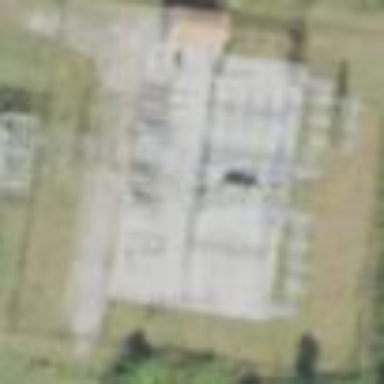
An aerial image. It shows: Power substation.